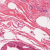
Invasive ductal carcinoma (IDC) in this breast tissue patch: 0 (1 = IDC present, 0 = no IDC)